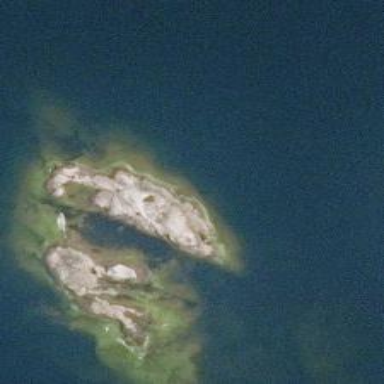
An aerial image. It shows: Islet along the natural coastline.